Question: What is the value of this measurement?
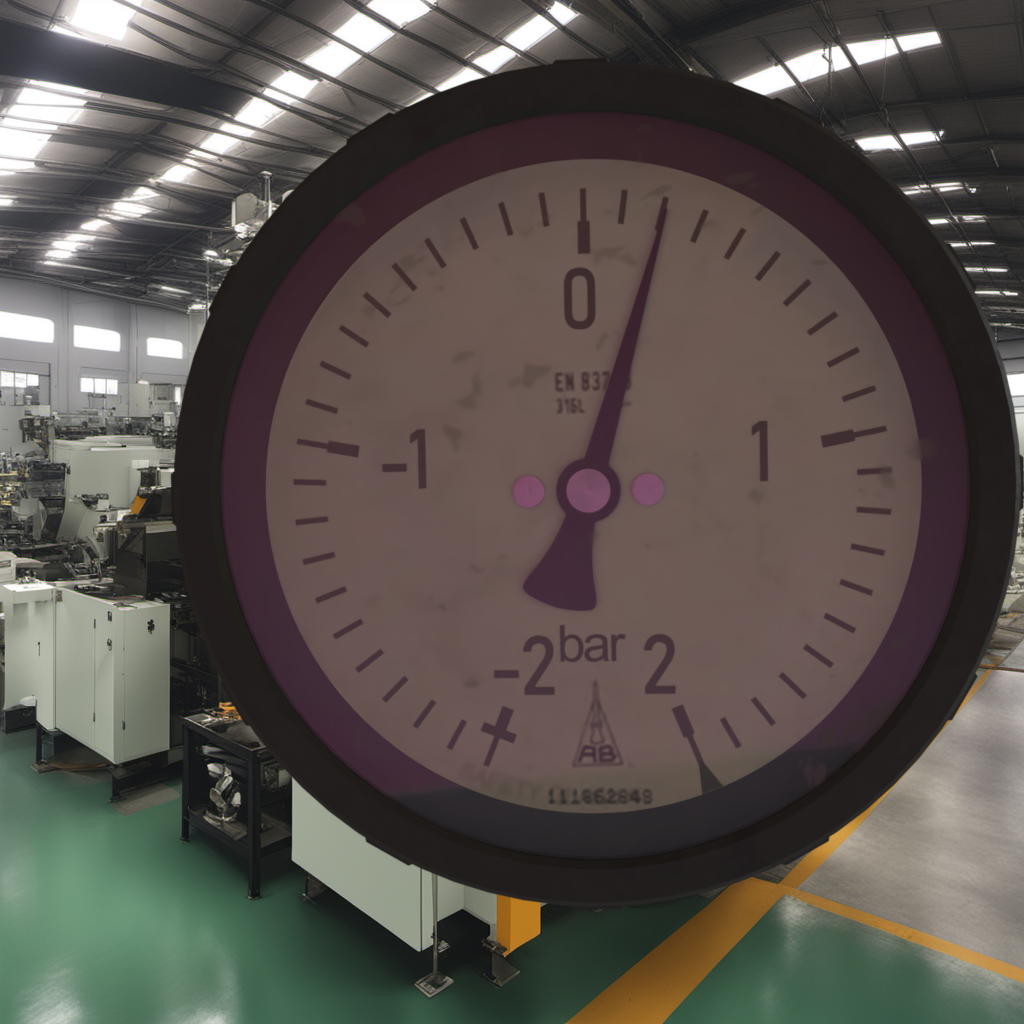
Answer: The result is 0.22
Question: What is the value range of this measurement?
Answer: The range is from -2 to 2
Question: What is the minimum and maximum reading range of the measurement in the image?
Answer: The minimum value is -2 and the maximum value is 2